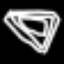
Label: diamond